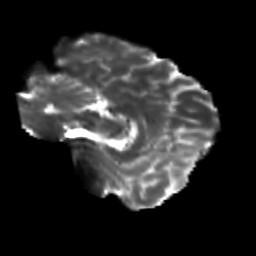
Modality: T2w
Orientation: sagittal
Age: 23
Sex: male
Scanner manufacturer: siemens
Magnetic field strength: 3 T
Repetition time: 3.5 s
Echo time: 0.104 s